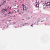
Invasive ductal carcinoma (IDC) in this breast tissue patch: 1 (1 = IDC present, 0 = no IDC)